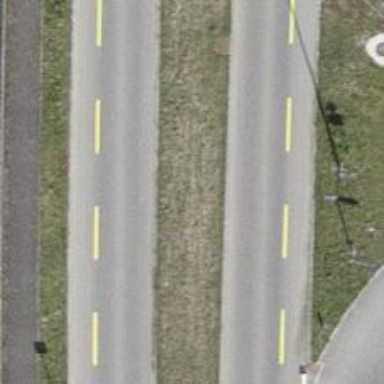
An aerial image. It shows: Secondary road with asphalt surface and dedicated cycle lane.